Question: I'm using an AlarmManager to repeat a Push Notification Service every 60 seconds. So, every 60 seconds, the service sends a new push notification, but with the wrong time (hours and minutes): for example, if the service starts at 00:39, it sends a push notification with time=00:39; then, after 60 seconds (so when the clock is on 00:40), the service sends a new push notification with the same time of the first notification, and it will send push notification with the same time "forever". You can see how the service behaves in this image

Here my code ("ServicesDemo.java" calls the service named "MyService.java"):
'''
public class ServicesDemo extends Activity implements OnClickListener {
Button buttonStart, buttonStop;
AlarmManager alarmManager;
PendingIntent pendingIntent;
@Override
public void onCreate(Bundle savedInstanceState) {
super.onCreate(savedInstanceState);
setContentView(R.layout.main);
buttonStart = (Button) findViewById(R.id.buttonStart);
buttonStop = (Button) findViewById(R.id.buttonStop);
buttonStart.setOnClickListener(this);
buttonStop.setOnClickListener(this);
}
public void onClick(View src) {
switch (src.getId()) {
case R.id.buttonStart:
Intent myIntent = new Intent(ServicesDemo.this , MyService.class);
alarmManager = (AlarmManager)getSystemService(ALARM_SERVICE);
pendingIntent = PendingIntent.getService(ServicesDemo.this, 0, myIntent, 0);
alarmManager.setRepeating(AlarmManager.RTC_WAKEUP, System.currentTimeMillis(), 60000 , pendingIntent); //set repeating every 60 seconds
break;
case R.id.buttonStop:
alarmManager.cancel(pendingIntent);
break;
}
}
}
'''
'''
public class MyService extends Service {
private static final String TAG = "MyService";
NotificationManager NM;
Notification notify;
@Override
public IBinder onBind(Intent intent) {
return null;
}
@Override
public void onCreate() {
NM=(NotificationManager)getSystemService(Context.NOTIFICATION_SERVICE);
notify=new Notification(android.R.drawable.
stat_notify_more,"Notification",System.currentTimeMillis());
PendingIntent pending=PendingIntent.getActivity(
getApplicationContext(),0, new Intent(),0);
// Hide the notification after its selected
notify.flags |= Notification.FLAG_AUTO_CANCEL;
notify.setLatestEventInfo(getApplicationContext(),"Title","Body",pending);
}
@Override
public void onDestroy() {
Toast.makeText(this, "My Service Stopped", Toast.LENGTH_LONG).show();
Log.d(TAG, "onDestroy");
}
@Override
public void onStart(Intent intent, int startid) {
Toast.makeText(this, "My Service Started", Toast.LENGTH_LONG).show();
Log.d(TAG, "onStart");
NM.notify(0, notify);
}
}
'''
I got frustrated about it. Does anyone knows how to fix this problem? Every help will be greatly appreciated :)
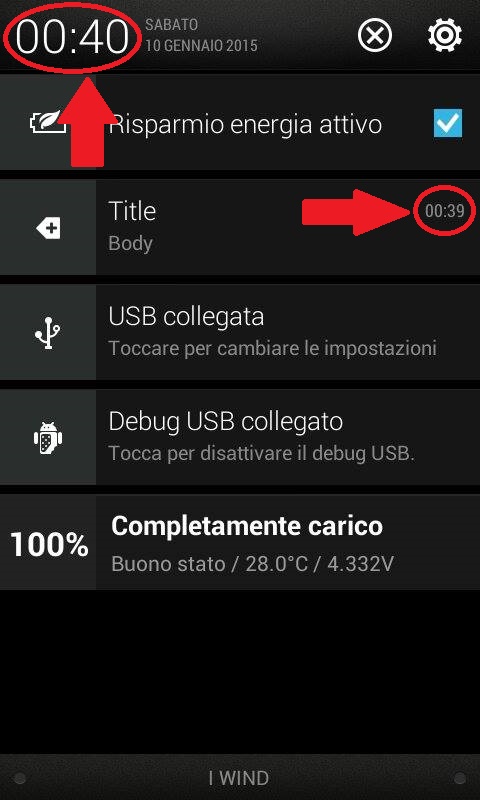
Answer: Thanks to <URL> way:
'''
public class MyService extends Service {
private static final String TAG = "MyService";
NotificationManager NM;
Notification notify;
@Override
public IBinder onBind(Intent intent) {
return null;
}
@Override
public void onCreate() {
}
@Override
public void onDestroy() {
Toast.makeText(this, "My Service Stopped", Toast.LENGTH_LONG).show();
Log.d(TAG, "onDestroy");
}
@Override
public void onStart(Intent intent, int startid) {
Toast.makeText(this, "My Service Started", Toast.LENGTH_LONG).show();
Log.d(TAG, "onStart");
NM=(NotificationManager)getSystemService(Context.NOTIFICATION_SERVICE);
notify=new Notification(android.R.drawable.
stat_notify_more,"Notification",System.currentTimeMillis());
PendingIntent pending=PendingIntent.getActivity(
getApplicationContext(),0, new Intent(),0);
// Hide the notification after its selected
notify.flags |= Notification.FLAG_AUTO_CANCEL;
notify.setLatestEventInfo(getApplicationContext(),"Title","Body",pending);
NM.notify(0, notify);
}
}
'''
2) ...and in this (better) way:
'''
public class MyService extends Service {
private static final String TAG = "MyService";
NotificationManager NM;
NotificationCompat.Builder mBuilder;
NotificationManager mNotificationManager;
@Override
public IBinder onBind(Intent intent) {
return null;
}
@Override
public void onCreate() {
}
@Override
public void onDestroy() {
Toast.makeText(this, "My Service Stopped", Toast.LENGTH_LONG).show();
Log.d(TAG, "onDestroy");
mNotificationManager.cancelAll();
}
@TargetApi(Build.VERSION_CODES.JELLY_BEAN)
@Override
public void onStart(Intent intent, int startid) {
Toast.makeText(this, "My Service Started", Toast.LENGTH_LONG).show();
Log.d(TAG, "onStart");
mBuilder = new NotificationCompat.Builder(this)
.setSmallIcon(R.drawable.icon)
.setContentInfo("Ciao!")
.setSubText("Hey!")
.setTicker("Hoy!")
.setContentTitle("My notification")
.setContentText("Hello World!");
Intent resultIntent = new Intent(this, ResultActivity.class);
TaskStackBuilder stackBuilder = TaskStackBuilder.create(this);
stackBuilder.addParentStack(ResultActivity.class);
stackBuilder.addNextIntent(resultIntent);
PendingIntent resultPendingIntent =
stackBuilder.getPendingIntent(
0,
PendingIntent.FLAG_UPDATE_CURRENT
);
mBuilder.setContentIntent(resultPendingIntent);
mBuilder.setAutoCancel(true);
mNotificationManager =
(NotificationManager) getSystemService(Context.NOTIFICATION_SERVICE);
mNotificationManager.notify(0, mBuilder.build());
}
}
'''
I don't know if it is a good practice to leave the onCreate() method empty, but it works :D however, I accept other suggestions about it